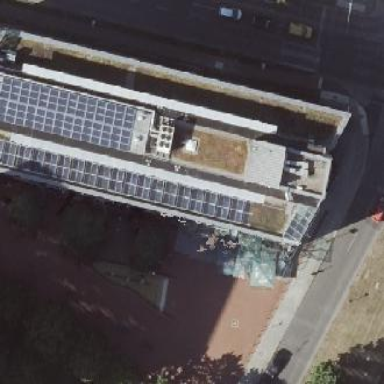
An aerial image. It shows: Building with flat roof made of glass.